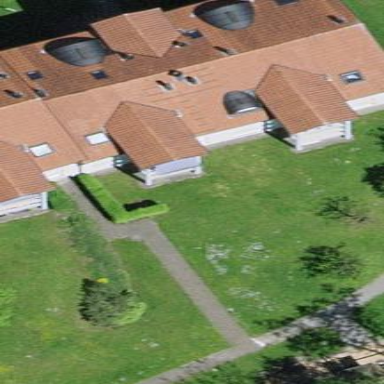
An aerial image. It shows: Gabled roof on building that houses apartments.